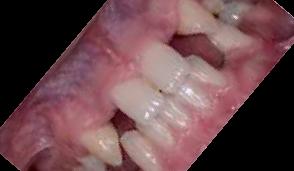
Condition: hypodontia